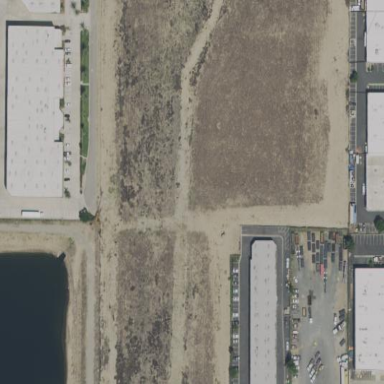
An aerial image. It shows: Fence around brownfield site.